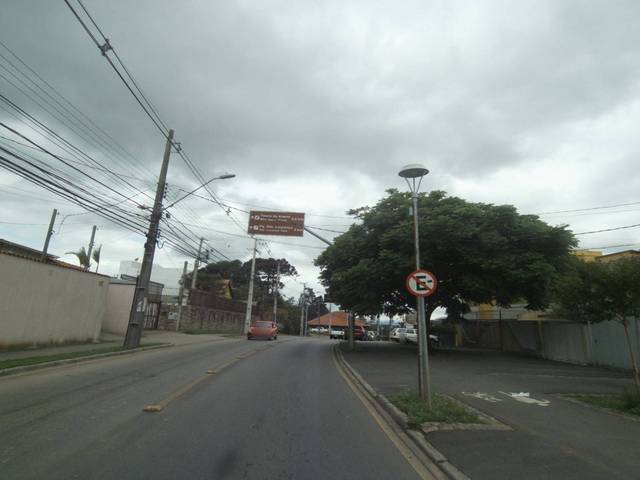
Region: Brazil
Coordinates: -25.385, -49.281